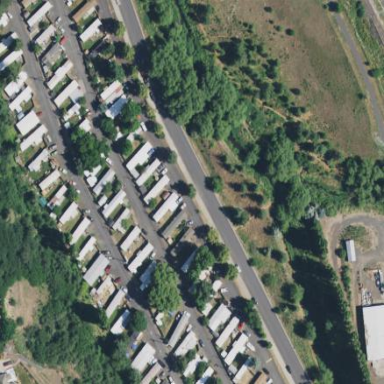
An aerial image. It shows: Residential area known as trailer park.